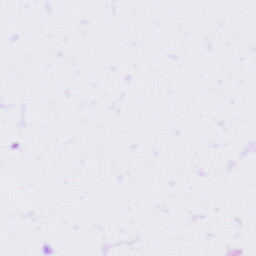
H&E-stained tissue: Tonsil